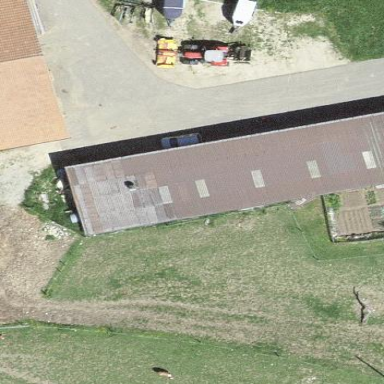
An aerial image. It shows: Cabin.